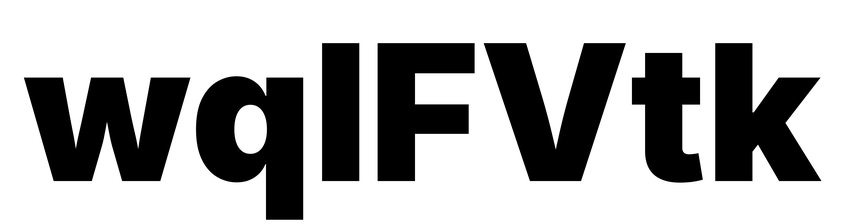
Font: Inter_Black